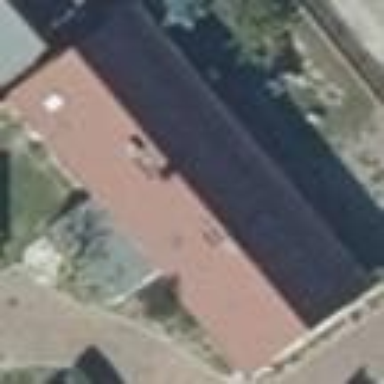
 oriented along the structure. The roof is red in color."